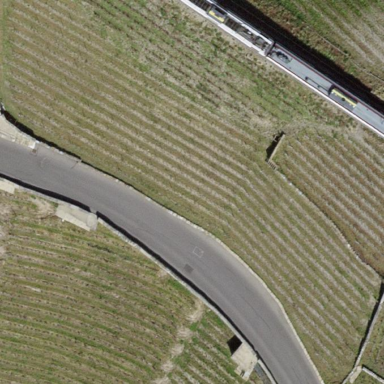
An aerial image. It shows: Vineyard with grape crops.